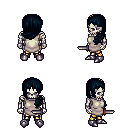
a pixel art fantasy rpg character, male body template, skeleton, white tunic, gold greaves, raven left-swept hairstyle, metal boots, dagger, four views (front, back, left, right), 2x2 character sprite sheet, small pixel art, hard edges, no anti-aliasing